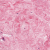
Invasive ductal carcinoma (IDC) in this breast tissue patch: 1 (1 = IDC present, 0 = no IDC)